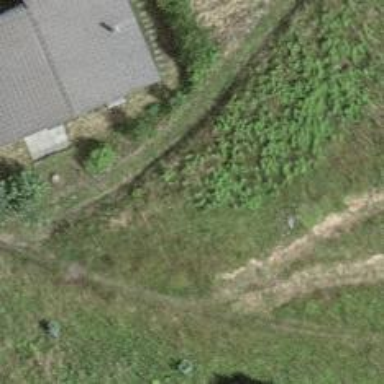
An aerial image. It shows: Path covered in grass.